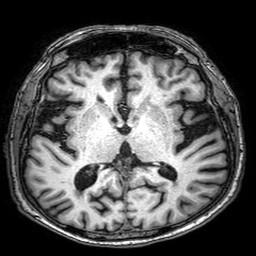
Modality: T1w
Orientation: coronal
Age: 75
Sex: male
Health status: healthy
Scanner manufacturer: philips
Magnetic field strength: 3 T